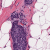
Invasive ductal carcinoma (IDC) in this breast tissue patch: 0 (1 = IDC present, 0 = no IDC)